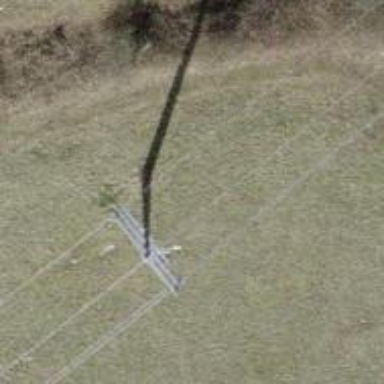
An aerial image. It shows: Concrete power pole.